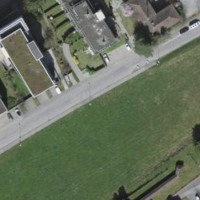
EUNIS habitat code: 53
Species observed at this site:
Lapsana communis